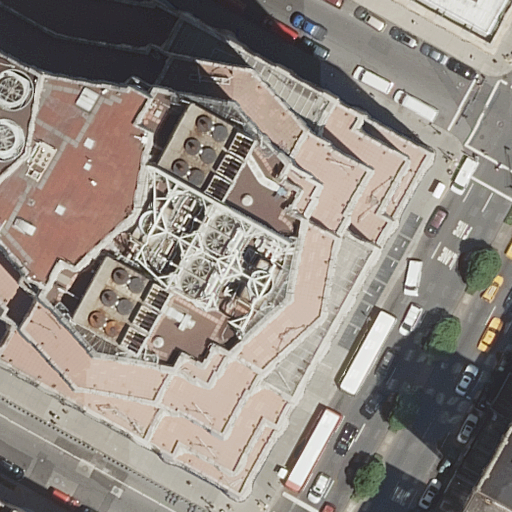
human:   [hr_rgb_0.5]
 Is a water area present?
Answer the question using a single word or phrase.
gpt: no

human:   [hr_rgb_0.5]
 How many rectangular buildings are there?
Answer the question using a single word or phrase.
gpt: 1

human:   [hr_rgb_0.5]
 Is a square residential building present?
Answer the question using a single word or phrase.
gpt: no

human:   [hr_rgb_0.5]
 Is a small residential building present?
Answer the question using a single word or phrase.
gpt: yes

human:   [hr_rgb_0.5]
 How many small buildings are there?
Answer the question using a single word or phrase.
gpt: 2

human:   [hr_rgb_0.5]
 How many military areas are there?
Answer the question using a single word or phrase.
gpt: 0

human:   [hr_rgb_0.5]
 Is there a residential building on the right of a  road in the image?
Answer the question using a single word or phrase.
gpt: yes

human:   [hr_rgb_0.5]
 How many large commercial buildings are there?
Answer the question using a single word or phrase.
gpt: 0

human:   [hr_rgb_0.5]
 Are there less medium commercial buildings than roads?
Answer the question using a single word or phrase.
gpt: yes

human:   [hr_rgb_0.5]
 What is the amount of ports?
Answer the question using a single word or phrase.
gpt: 0

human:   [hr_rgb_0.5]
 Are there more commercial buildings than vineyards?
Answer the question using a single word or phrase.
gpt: no

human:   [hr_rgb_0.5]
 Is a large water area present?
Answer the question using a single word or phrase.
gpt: no

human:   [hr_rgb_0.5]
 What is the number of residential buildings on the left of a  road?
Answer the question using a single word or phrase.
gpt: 2

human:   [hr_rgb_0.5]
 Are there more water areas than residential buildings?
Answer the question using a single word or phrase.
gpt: no

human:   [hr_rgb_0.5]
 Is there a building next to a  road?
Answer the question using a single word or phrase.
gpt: yes

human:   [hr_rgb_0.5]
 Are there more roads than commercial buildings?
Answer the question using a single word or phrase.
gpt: yes

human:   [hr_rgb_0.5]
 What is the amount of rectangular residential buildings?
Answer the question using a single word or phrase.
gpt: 1

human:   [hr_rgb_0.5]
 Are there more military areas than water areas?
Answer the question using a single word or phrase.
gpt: no

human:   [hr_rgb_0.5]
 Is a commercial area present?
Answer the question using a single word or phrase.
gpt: no

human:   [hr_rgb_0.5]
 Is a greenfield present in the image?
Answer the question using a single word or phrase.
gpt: no

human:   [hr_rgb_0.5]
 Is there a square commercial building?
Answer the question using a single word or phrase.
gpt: no

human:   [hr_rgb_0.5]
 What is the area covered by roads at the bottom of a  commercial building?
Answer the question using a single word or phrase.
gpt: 0m2

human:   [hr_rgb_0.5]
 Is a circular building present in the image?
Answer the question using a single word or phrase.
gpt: no

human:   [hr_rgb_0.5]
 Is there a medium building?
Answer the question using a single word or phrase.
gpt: yes

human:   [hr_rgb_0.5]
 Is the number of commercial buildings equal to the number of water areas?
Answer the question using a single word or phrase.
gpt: yes

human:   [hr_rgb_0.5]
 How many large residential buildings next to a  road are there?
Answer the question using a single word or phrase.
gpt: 3

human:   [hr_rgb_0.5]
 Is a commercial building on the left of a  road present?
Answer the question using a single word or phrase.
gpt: no

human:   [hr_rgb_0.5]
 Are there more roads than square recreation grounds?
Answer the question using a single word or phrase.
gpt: yes

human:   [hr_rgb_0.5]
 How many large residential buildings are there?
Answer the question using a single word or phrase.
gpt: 3

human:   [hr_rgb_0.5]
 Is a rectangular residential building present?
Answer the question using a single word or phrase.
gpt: yes

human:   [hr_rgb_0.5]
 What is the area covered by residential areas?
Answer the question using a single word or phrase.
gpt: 0m2

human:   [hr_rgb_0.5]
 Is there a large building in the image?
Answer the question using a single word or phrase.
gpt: yes

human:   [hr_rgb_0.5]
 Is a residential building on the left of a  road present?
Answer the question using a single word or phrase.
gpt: yes

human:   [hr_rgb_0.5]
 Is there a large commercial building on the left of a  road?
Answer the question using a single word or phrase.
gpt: no

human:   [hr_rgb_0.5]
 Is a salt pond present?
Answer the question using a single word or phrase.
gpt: no

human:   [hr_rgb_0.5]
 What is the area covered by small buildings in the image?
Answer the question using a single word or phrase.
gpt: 81m2